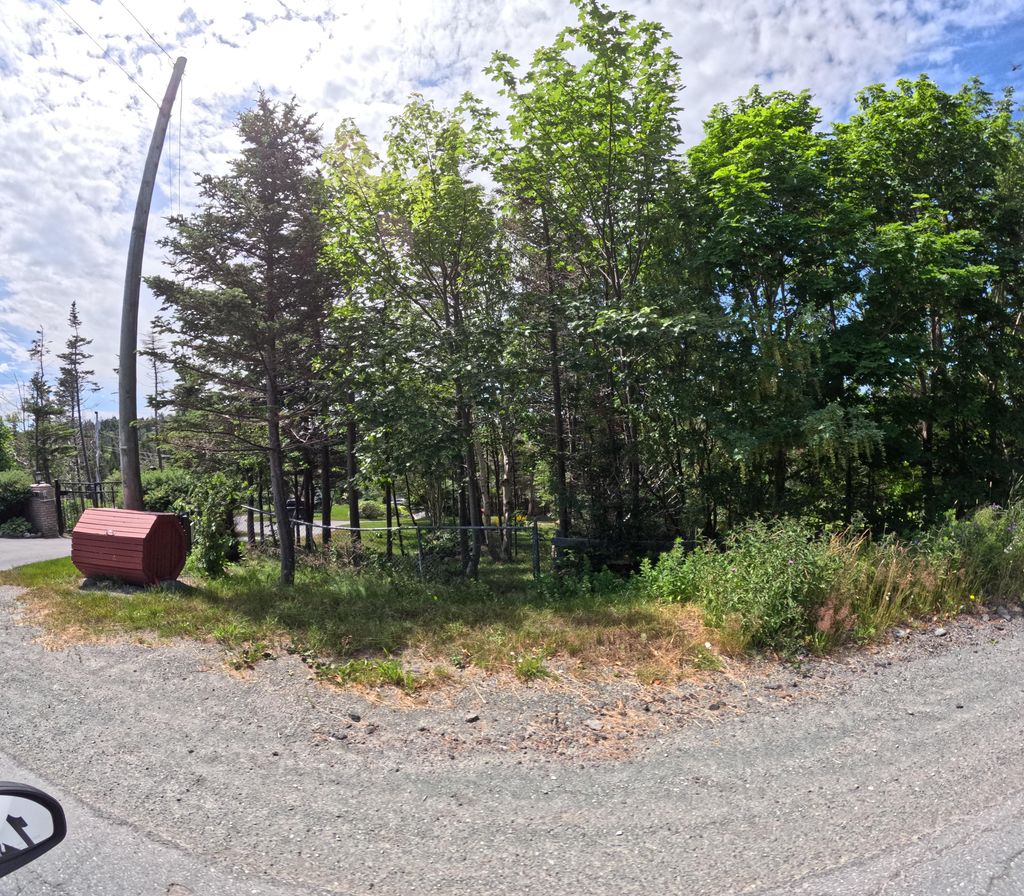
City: st_johns